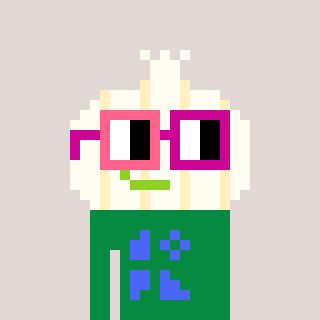
a pixel art character with square pink and red glasses, a garlic-shaped head and a green-colored body on a warm background